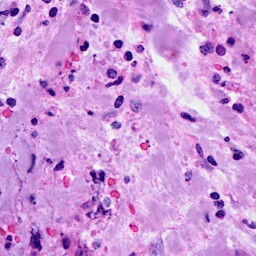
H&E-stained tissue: Breast